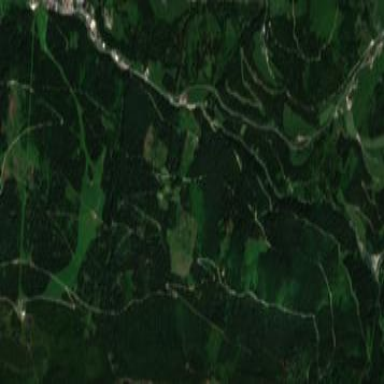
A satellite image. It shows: Forest.